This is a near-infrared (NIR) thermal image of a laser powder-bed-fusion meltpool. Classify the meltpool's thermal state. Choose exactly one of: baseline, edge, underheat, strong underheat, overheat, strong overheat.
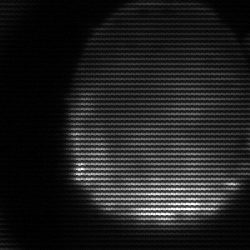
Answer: edge